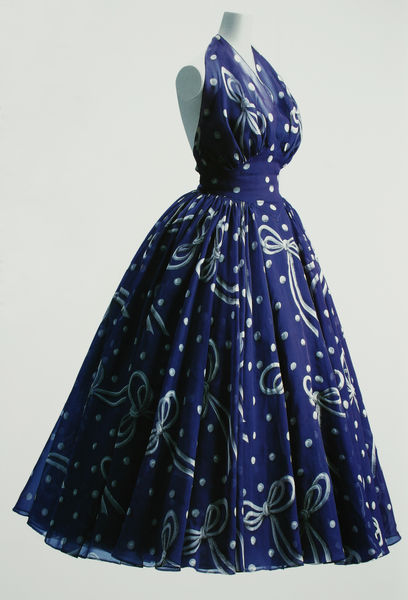
Titel: Abendkleid
Künstler: Robert Piguet
Standort: Kyoto (Japan)
Institution: Kyoto Costume Institute
Schlagwörter: blau, weiß, frauen, damen, decolte, kleid, gürtel, mode, muster, rock, schleife, falten, lang, hals, kostüm, schleifen, schulter, taille, japan, weis, amerika, blue, dress, foto, punkte, schulterfrei, tupfen, puppe, silver, faltenrock, oberteil, museum, volant, tailliert, ausgestellt, taillie, fünfziger, wickeln, ärmellos, unterröcke, damenmode, knielang, fashion, kyoto, sixties, frauenmode, neckholder, chiffon, petticoat, glockenrock, figurbetont, rückenfrei, ausgesteööt, ballonrock, hip, peticoaht, unterröck, waiste